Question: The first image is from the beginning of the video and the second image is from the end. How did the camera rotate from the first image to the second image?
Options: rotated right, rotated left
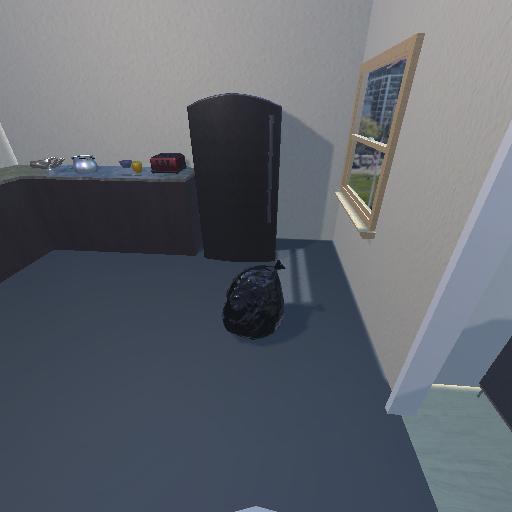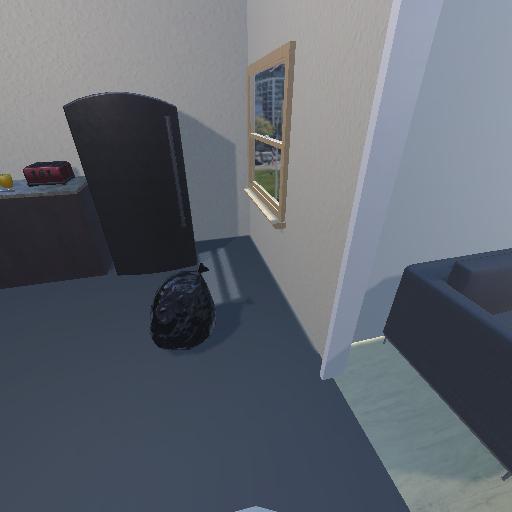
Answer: rotated right